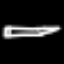
Label: pencil